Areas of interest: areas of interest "Industrial Park"
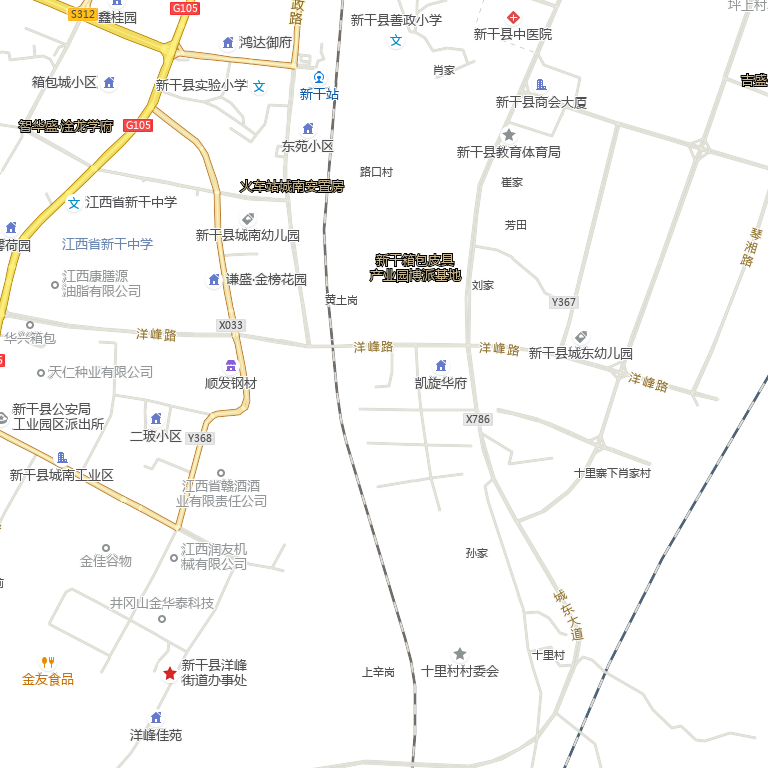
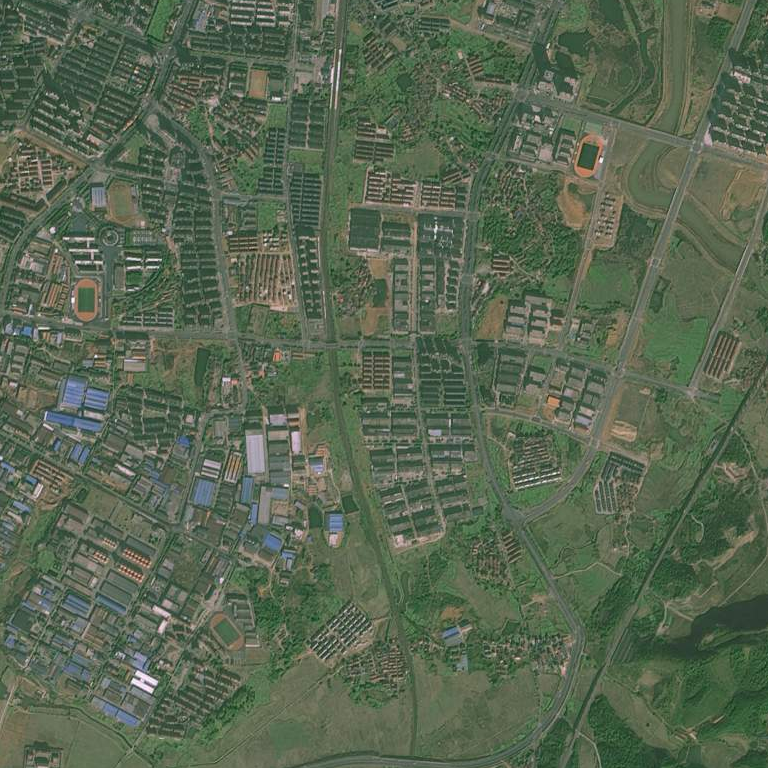